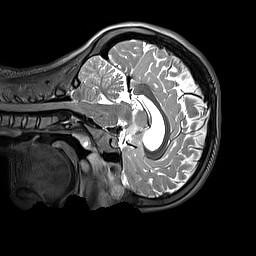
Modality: T2w
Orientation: sagittal
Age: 12
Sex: female
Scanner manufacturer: siemens
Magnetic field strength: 3 T
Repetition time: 3.2 s
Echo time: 0.408 s